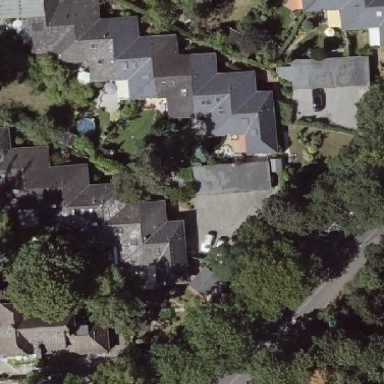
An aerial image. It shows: Hipped roof house.